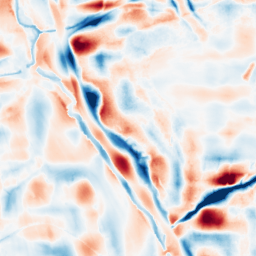
Category: wavelet
Decomposition family: wavelet_dwt
Decomposition parameters: wavelet: coif2
level: 5
Upsampling method: bilinear
Upsampling parameters: scale: 2
Upsampling scale: 2